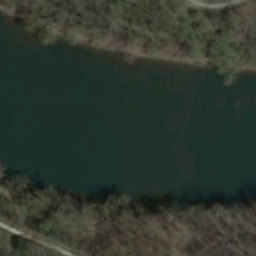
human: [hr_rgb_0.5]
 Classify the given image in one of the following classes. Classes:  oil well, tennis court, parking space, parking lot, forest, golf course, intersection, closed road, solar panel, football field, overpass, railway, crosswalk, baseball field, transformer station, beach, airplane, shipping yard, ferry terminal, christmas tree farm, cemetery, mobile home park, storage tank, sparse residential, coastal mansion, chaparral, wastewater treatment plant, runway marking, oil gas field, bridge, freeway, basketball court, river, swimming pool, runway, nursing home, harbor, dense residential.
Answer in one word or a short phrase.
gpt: river